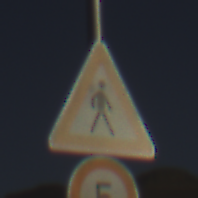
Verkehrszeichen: FussgaengerLinks
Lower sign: Geschwindigkeit5
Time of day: SunriseSunset
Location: Outdoor (Nature)
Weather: Clear
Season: NotSpecified
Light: Natural